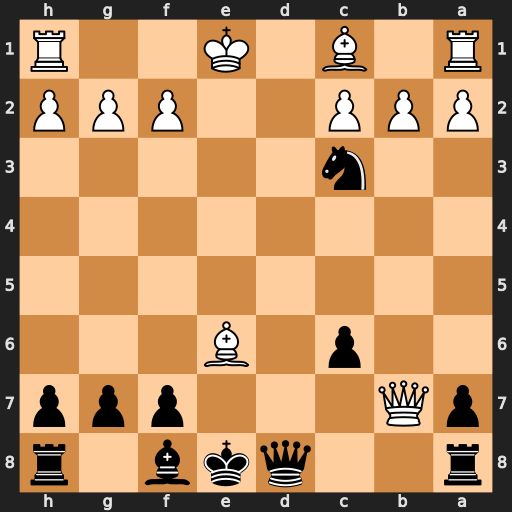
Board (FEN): r2qkb1r/pQ3ppp/2p1B3/8/8/2n5/PPP2PPP/R1B1K2R
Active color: b
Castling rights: KQkq
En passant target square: -
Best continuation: Qd1#